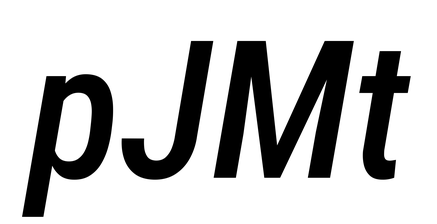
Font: Roboto-Italic_Condensed_Medium_Italic